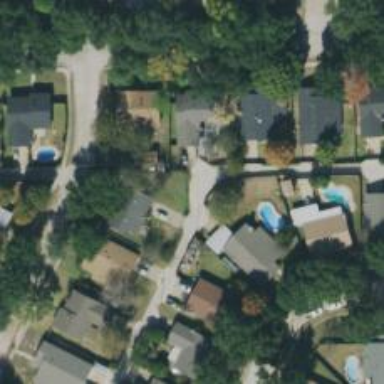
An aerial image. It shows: Alley classified as service road.